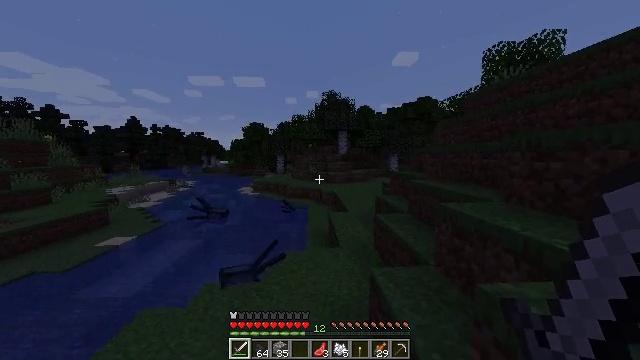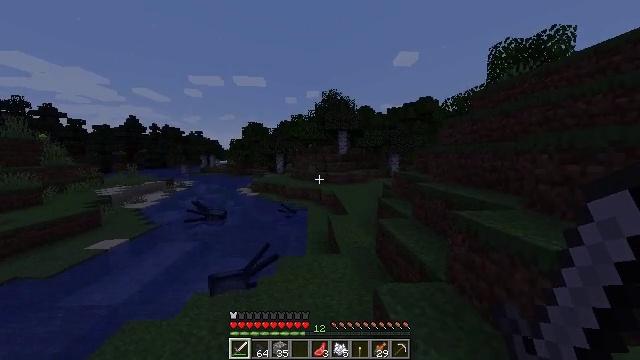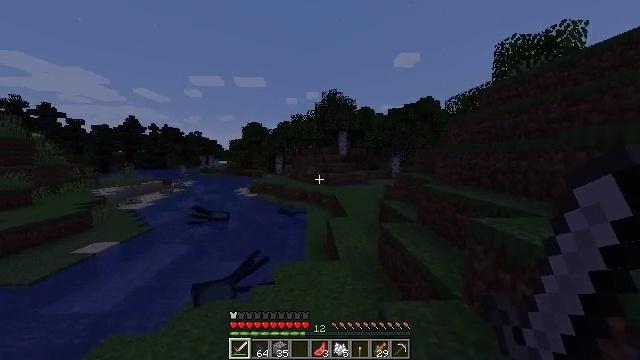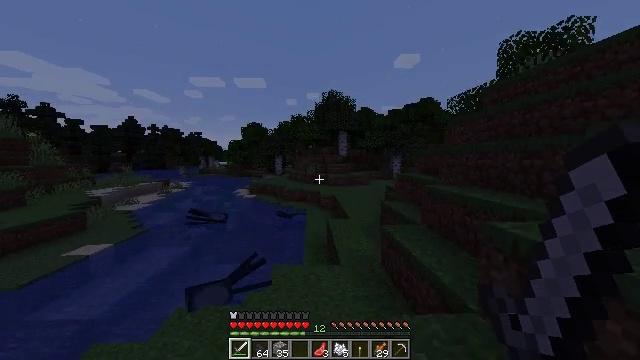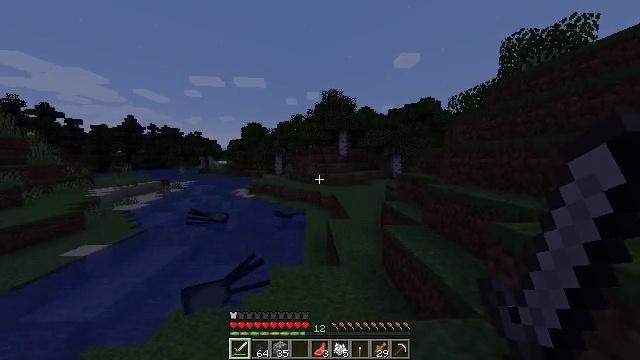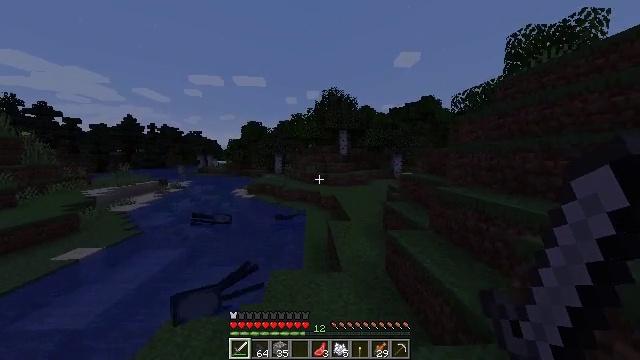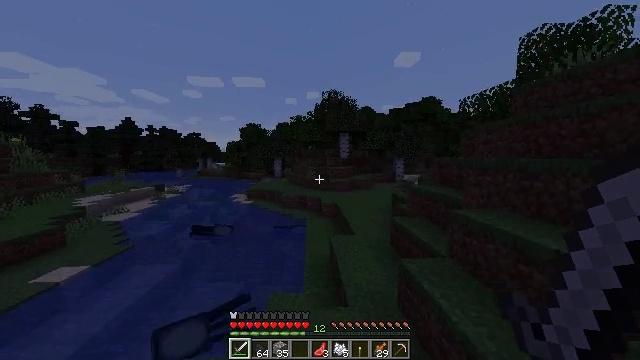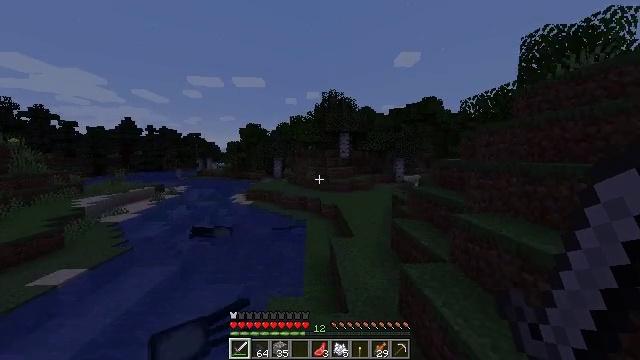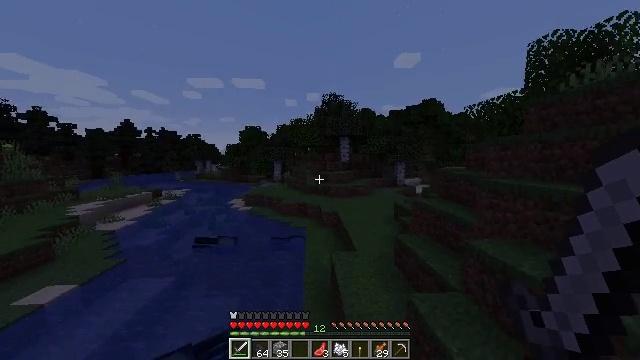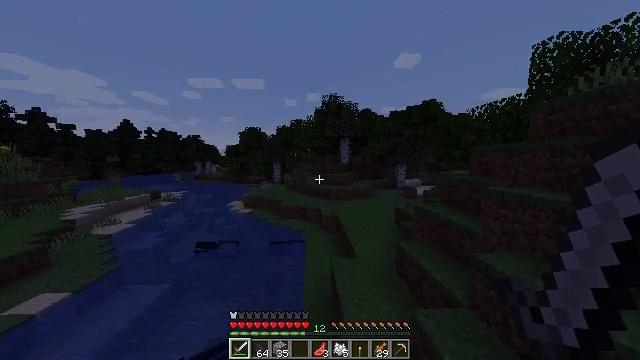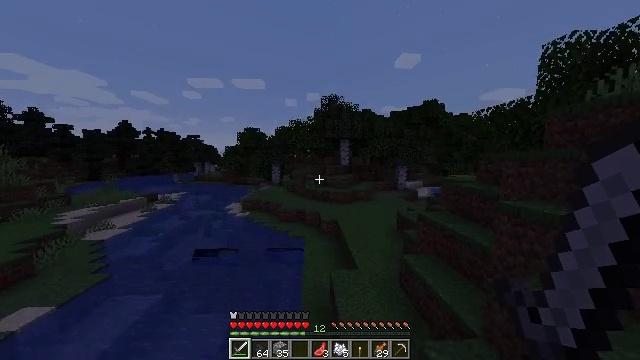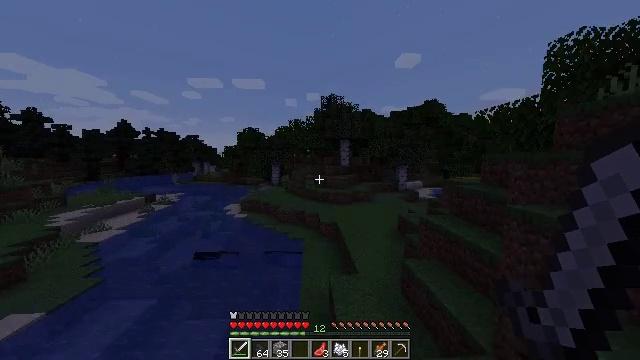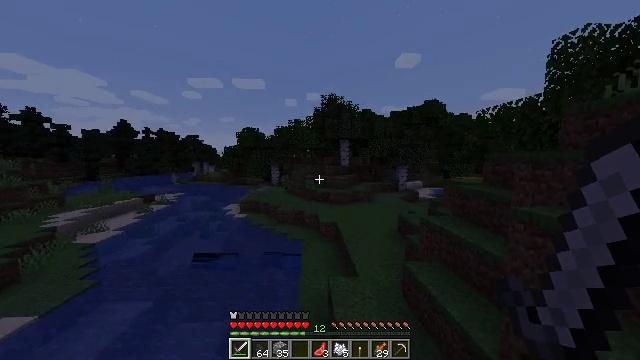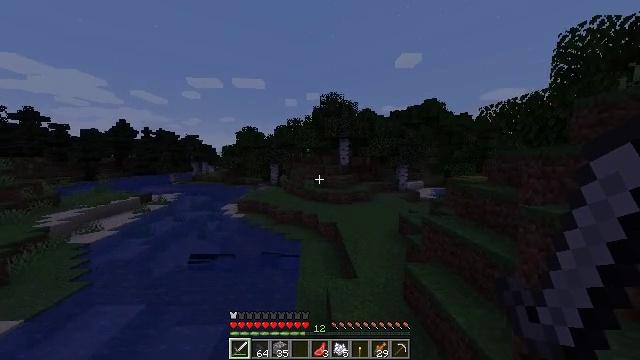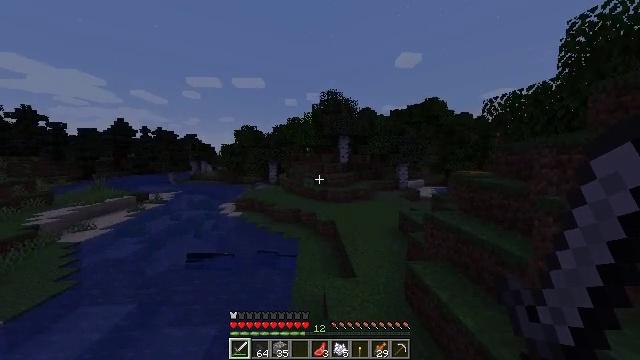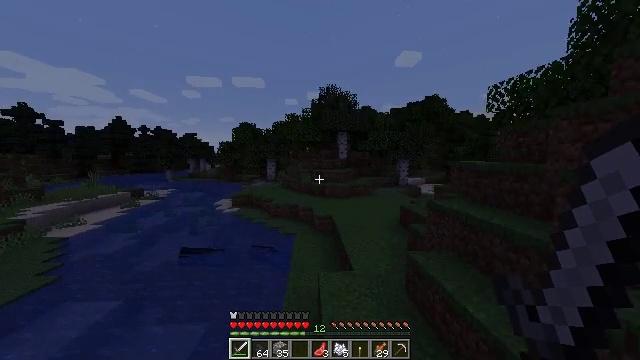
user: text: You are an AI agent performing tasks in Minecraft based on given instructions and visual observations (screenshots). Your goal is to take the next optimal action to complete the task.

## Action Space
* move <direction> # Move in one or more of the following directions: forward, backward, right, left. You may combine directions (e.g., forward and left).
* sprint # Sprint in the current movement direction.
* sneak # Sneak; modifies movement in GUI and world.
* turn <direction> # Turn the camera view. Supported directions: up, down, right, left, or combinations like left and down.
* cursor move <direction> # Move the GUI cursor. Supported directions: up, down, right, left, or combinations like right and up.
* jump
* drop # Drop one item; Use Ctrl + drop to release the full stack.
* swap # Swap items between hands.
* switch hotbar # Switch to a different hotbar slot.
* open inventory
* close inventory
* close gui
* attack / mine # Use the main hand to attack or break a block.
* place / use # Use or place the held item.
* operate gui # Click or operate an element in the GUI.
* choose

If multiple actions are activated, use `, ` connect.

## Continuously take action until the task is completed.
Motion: motion action
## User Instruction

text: Open the furnace and cook salmon.
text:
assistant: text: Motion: move forward
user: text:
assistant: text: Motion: move forward
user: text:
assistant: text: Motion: move forward
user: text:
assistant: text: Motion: move forward
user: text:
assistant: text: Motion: move forward
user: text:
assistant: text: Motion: move forward, jump
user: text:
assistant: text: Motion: move forward, jump
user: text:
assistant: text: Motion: move forward, jump
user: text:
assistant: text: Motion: move forward and move right, jump
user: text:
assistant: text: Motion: move forward and move right, jump
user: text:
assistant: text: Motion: move forward and move right, jump
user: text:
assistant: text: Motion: move forward and move right, jump
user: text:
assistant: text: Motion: move forward and move right, jump
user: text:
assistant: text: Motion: move forward and move right, jump
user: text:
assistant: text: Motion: move forward and move right, jump
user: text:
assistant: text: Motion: move forward and move right
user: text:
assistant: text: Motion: move forward
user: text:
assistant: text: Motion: move forward
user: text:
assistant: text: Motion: move forward
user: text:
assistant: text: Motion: move forward
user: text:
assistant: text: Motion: move forward
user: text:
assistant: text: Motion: move forward
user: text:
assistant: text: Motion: move forward
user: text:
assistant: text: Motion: move forward
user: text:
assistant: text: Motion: move forward
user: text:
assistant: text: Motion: move forward
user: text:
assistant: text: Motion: move forward
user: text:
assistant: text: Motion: move forward
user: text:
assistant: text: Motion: move forward
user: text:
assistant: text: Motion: move forward